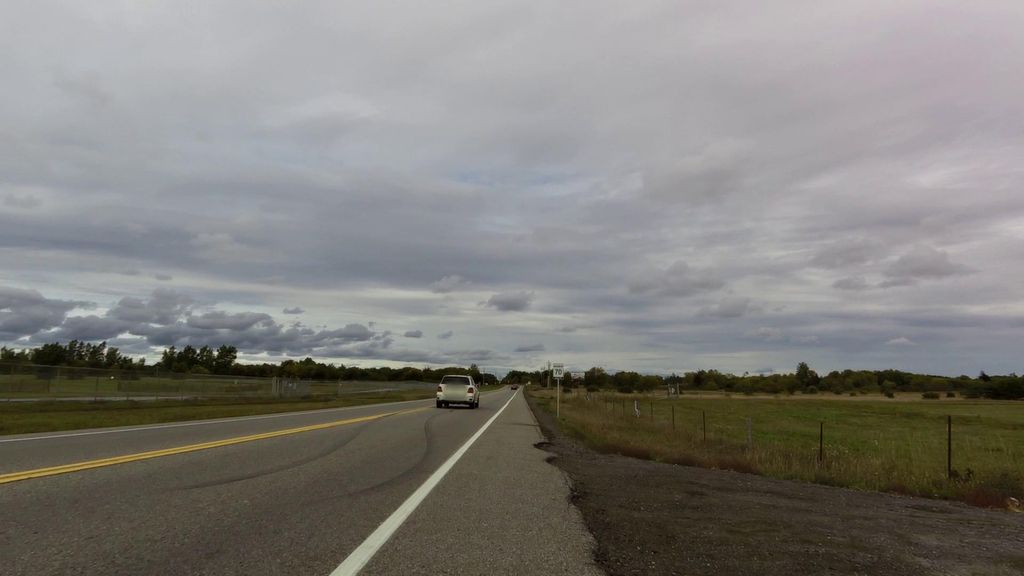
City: ottawa-gatineau